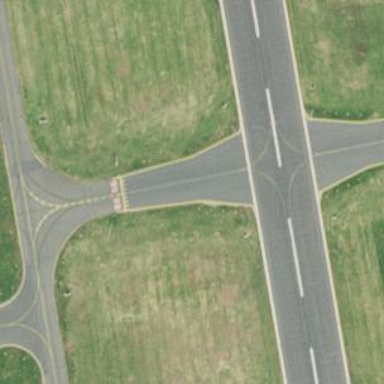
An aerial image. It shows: View of taxiway at the airport.